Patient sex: M
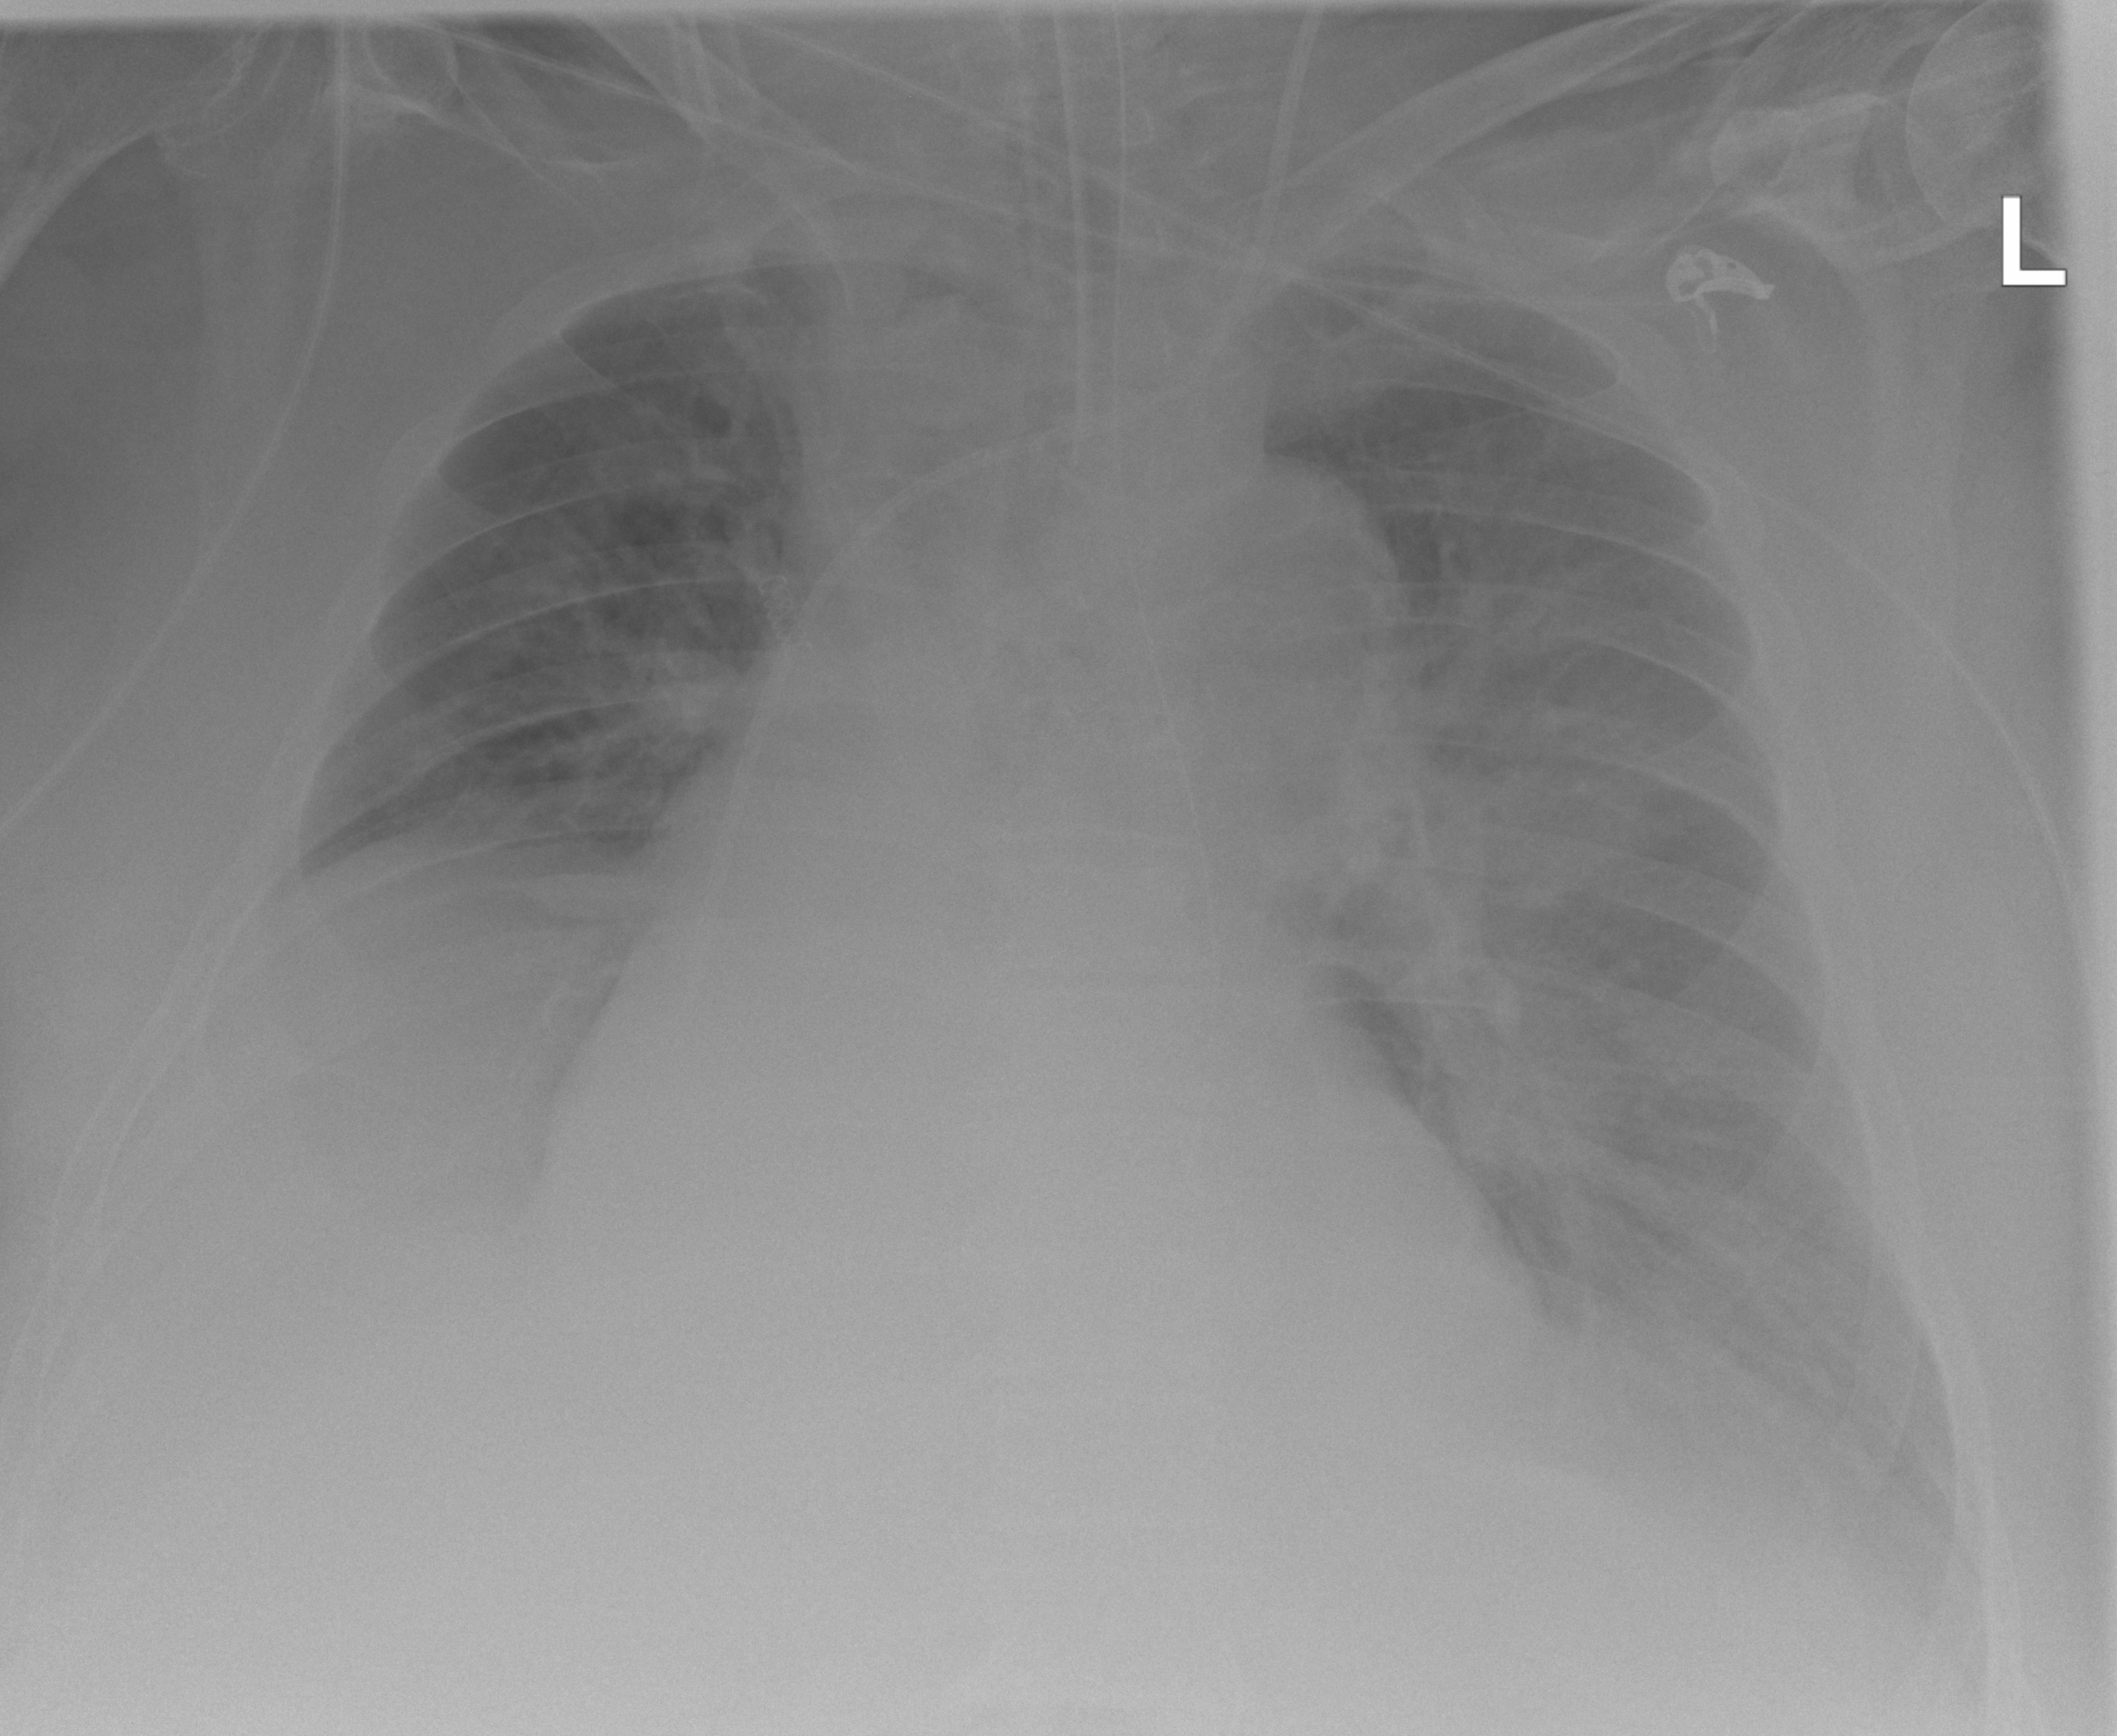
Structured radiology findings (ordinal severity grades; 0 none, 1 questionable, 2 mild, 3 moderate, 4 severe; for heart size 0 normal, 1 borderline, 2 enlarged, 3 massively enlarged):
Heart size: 1
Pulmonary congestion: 0
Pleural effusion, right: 2
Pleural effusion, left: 2
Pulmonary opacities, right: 0
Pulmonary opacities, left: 1
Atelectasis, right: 2
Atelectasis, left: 3